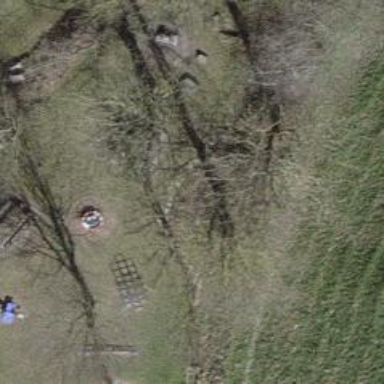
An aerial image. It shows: Picnic table located in leisure land area.